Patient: sex F, age 68
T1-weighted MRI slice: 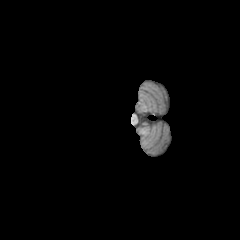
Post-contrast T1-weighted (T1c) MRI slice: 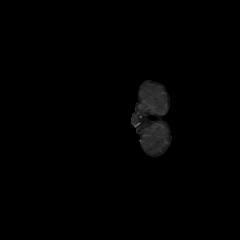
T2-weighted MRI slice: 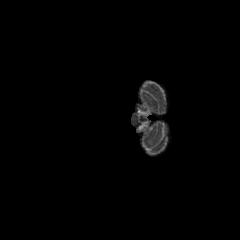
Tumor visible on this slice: no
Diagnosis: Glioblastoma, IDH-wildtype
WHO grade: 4